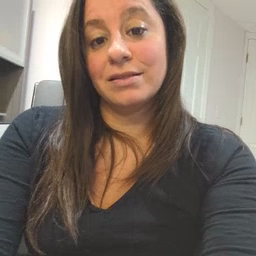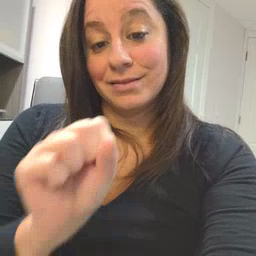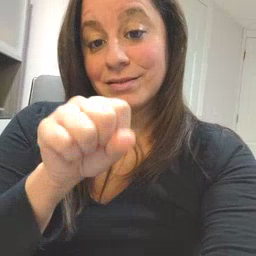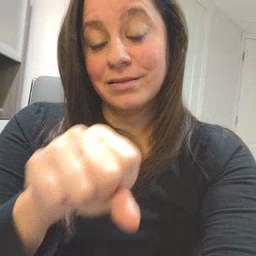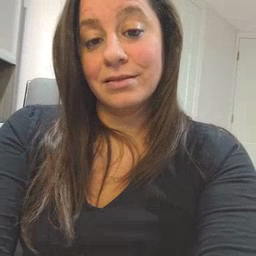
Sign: yes